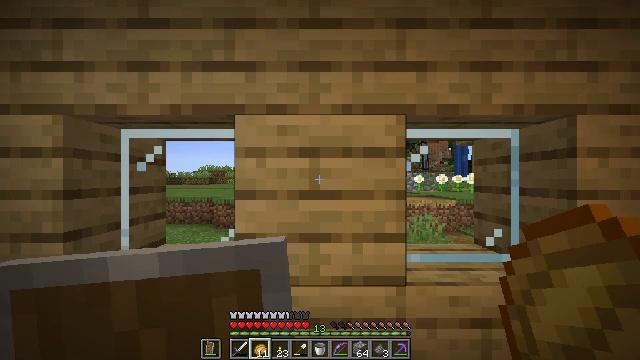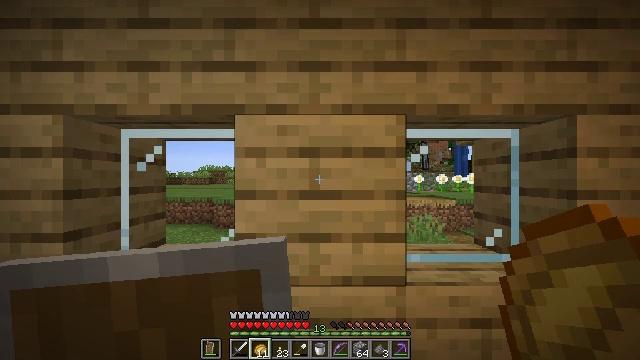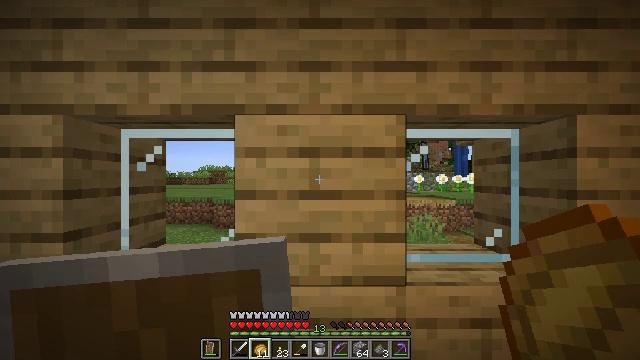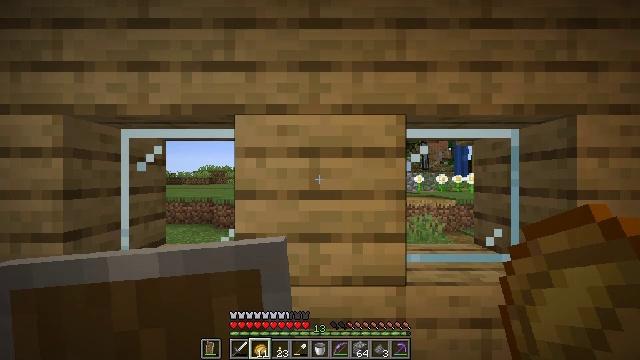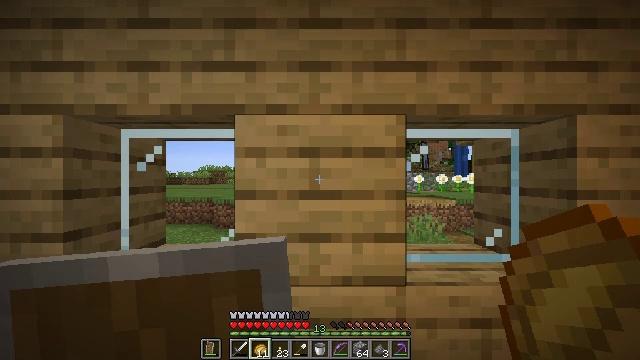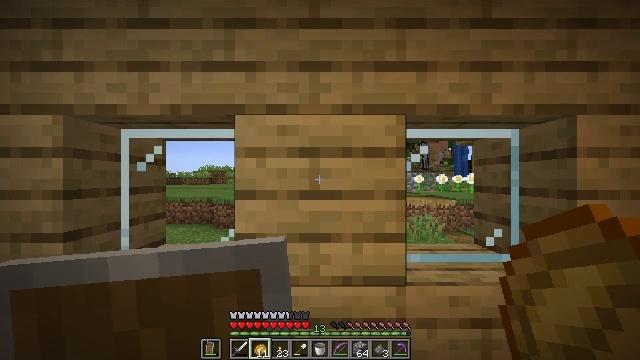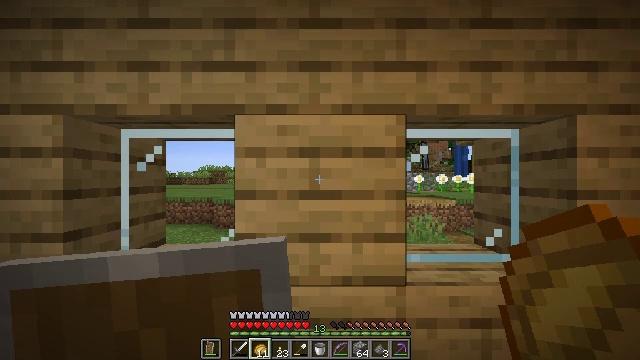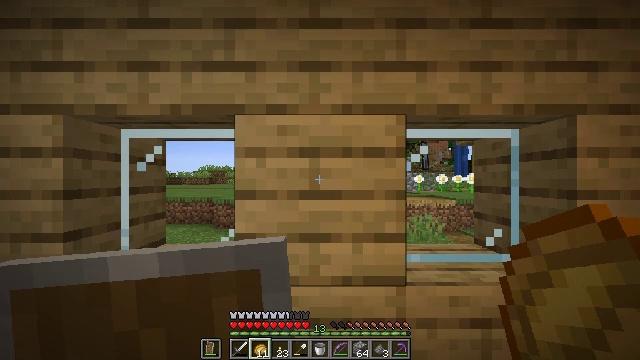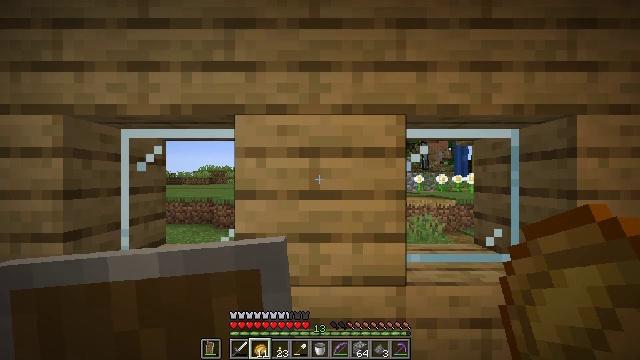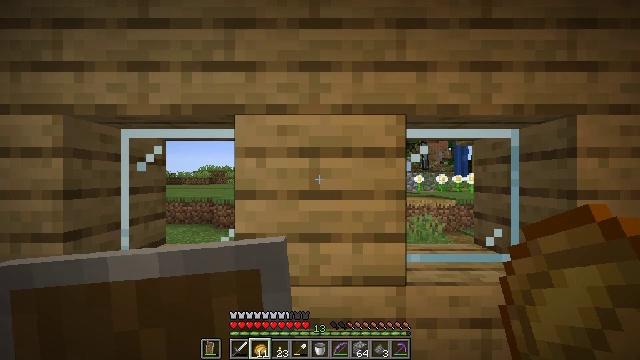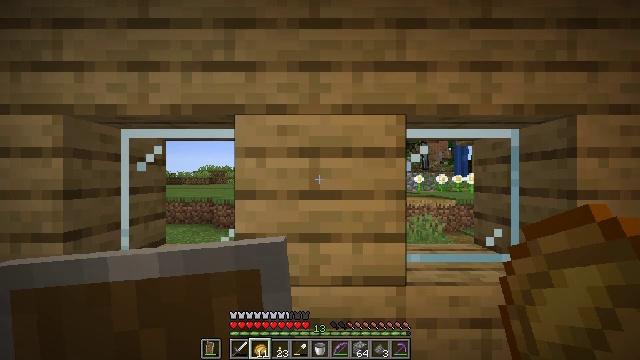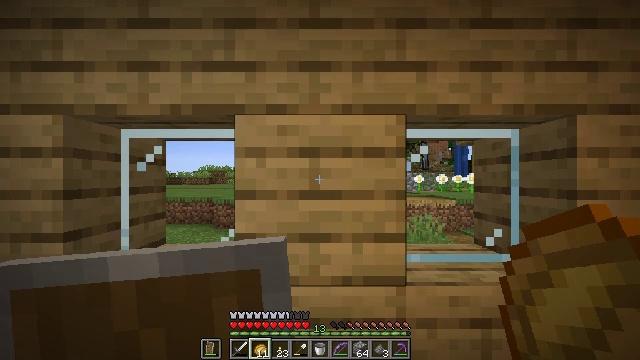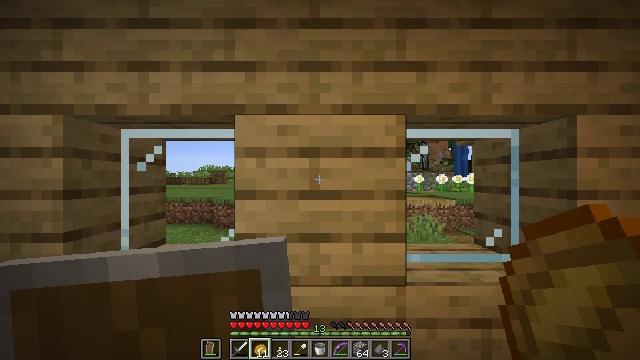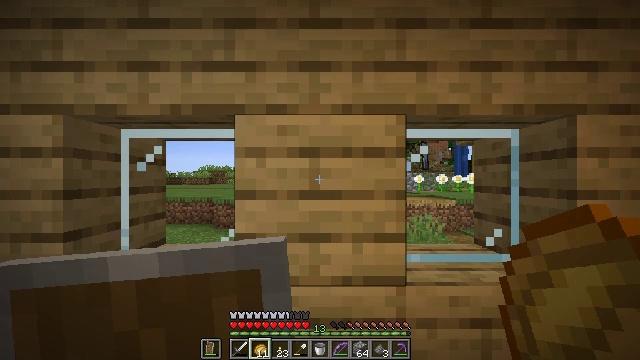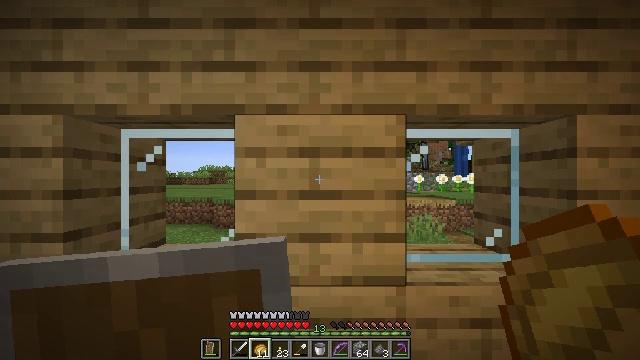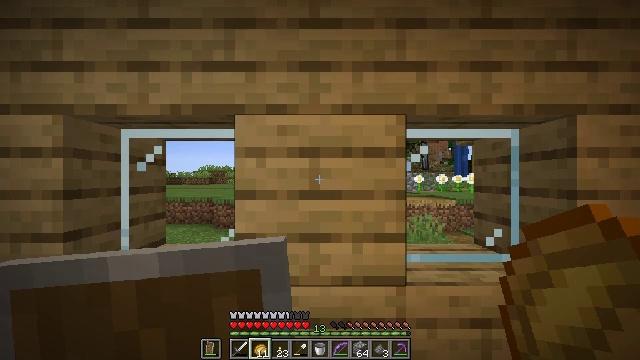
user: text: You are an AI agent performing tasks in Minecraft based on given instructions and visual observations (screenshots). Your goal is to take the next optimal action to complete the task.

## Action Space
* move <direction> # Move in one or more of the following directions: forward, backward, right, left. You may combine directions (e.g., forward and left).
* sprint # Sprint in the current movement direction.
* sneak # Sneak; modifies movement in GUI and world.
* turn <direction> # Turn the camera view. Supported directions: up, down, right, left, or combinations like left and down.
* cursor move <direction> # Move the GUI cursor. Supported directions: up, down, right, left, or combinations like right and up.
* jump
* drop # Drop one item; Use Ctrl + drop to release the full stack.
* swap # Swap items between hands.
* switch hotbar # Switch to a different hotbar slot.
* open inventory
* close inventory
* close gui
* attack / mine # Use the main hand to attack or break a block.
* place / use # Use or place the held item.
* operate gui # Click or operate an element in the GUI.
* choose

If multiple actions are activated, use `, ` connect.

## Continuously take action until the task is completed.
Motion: motion action
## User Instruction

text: Combine string and sticks to get a bow.
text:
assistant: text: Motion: no_op
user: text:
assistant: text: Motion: no_op
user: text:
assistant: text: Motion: no_op
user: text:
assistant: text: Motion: no_op
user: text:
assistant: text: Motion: no_op
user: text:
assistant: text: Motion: no_op
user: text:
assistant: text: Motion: no_op
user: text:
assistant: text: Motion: no_op
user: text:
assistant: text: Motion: no_op
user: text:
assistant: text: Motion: no_op
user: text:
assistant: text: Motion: no_op
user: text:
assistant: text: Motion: no_op
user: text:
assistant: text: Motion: no_op
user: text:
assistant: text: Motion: no_op
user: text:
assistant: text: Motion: no_op
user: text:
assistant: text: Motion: no_op
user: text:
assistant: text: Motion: no_op
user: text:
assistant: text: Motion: no_op
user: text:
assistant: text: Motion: no_op
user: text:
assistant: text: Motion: no_op
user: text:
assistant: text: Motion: no_op
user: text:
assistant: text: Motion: no_op
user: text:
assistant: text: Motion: no_op
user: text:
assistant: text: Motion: no_op
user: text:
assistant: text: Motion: no_op
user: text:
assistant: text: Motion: no_op
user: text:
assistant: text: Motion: no_op
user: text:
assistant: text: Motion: no_op
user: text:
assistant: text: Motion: no_op
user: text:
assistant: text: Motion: no_op